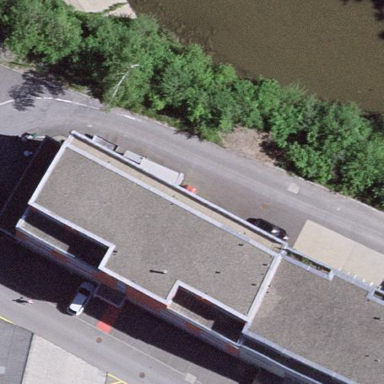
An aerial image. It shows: Industrial building.